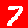
Digit: 7